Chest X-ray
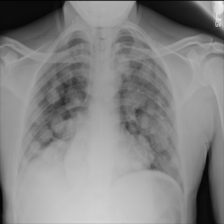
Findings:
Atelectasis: negative
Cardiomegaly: negative
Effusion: negative
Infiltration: negative
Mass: negative
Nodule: positive
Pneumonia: negative
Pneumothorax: negative
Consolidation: negative
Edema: negative
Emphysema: negative
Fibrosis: negative
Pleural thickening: negative
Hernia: negative